三年级 · 画法几何学
两个图形都是由边长 1 厘米的小正方形拼成的, 关于它们所拼成图形的周长, 下列说法正确的是

甲

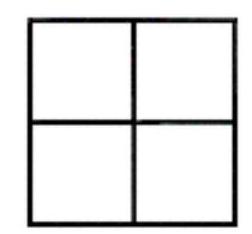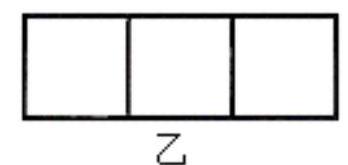
A. 甲 $>$ 乙
B. 甲 $=乙$
C. 乙 $>$ 甲
答案: B
解析: $\mathrm{B}$

【分析】甲图中, 边长为 2 厘米, 根据正方形的周长 $=$ 边长 $\times 4$, 求出正方形的周长。乙图中, 长为 3 厘米, 宽为 1 厘米, 根据长方形的周长 $=($ 长十宽 $) \times 2$, 求出长方形的周长。

【详解】 $2 \times 4=8$ (厘米)

$(3+1) \times 2$

$=4 \times 2$

$=8($ 厘米 $)$

两个图形的周长相等。

故答案为: $\mathrm{B}$

【点睛】本题考查正方形和长方形周长公式的应用, 关键是熟记公式。